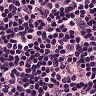
Metastatic tissue present: no